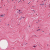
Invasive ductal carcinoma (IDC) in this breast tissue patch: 0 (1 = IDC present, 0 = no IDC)